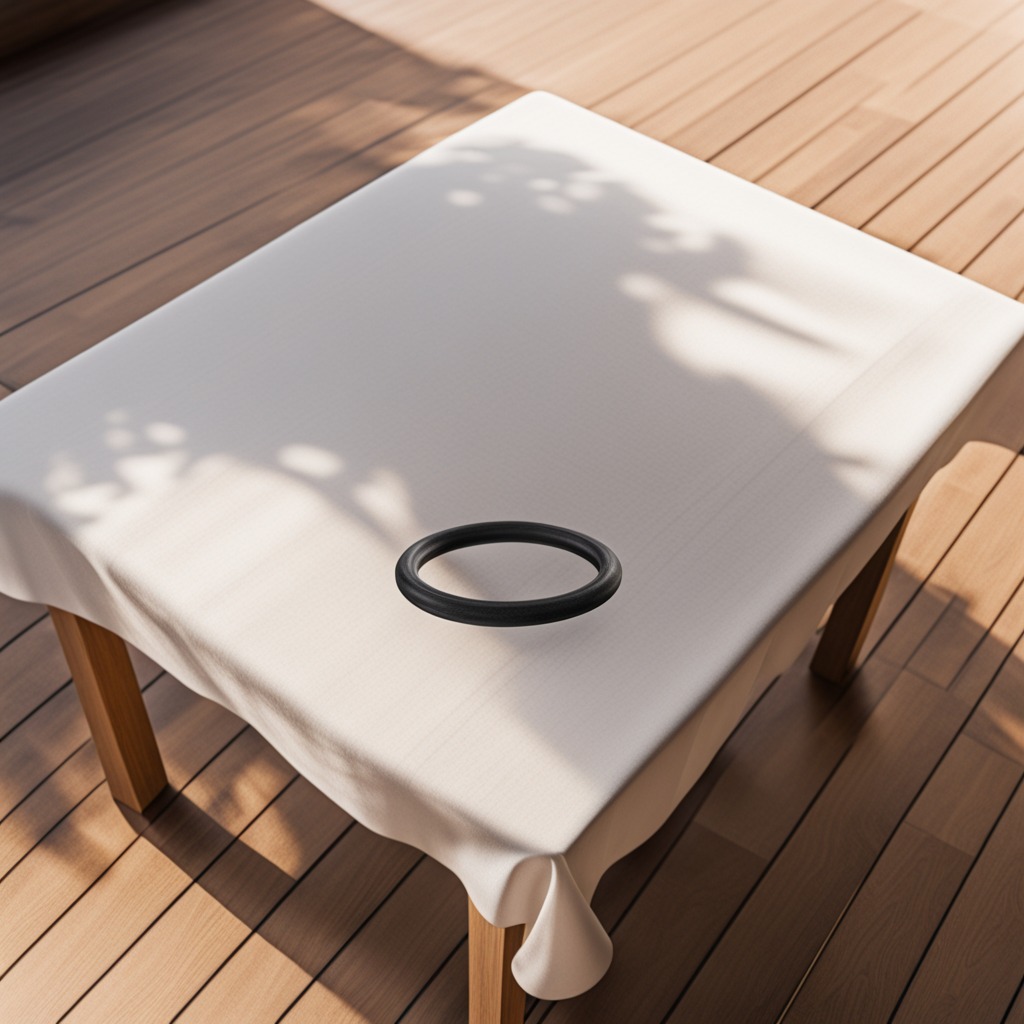
A rubber O-ring lying on a wooden table in an outdoor workshop during daytime bright natural light soft shadows worn but beneath the cloth.